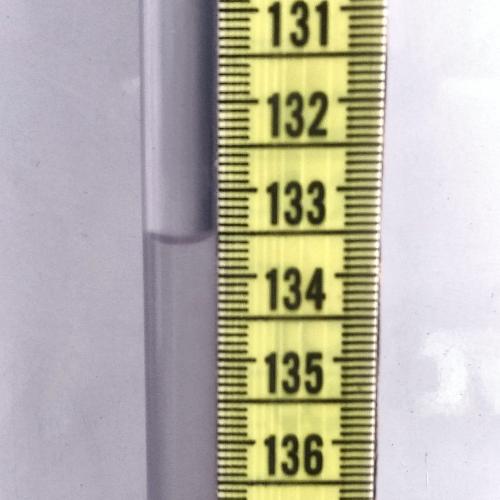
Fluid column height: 133.6 cm